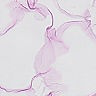
Metastatic tissue present: no